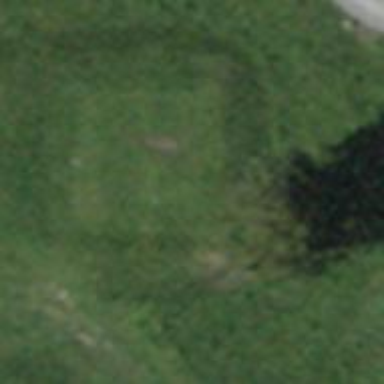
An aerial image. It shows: Golf tee.